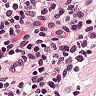
Metastatic tissue present: no